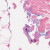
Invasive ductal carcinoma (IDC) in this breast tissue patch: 0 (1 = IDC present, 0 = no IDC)